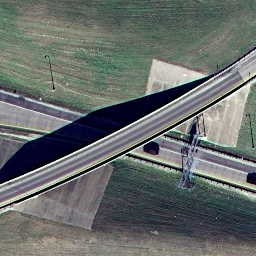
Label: overpass